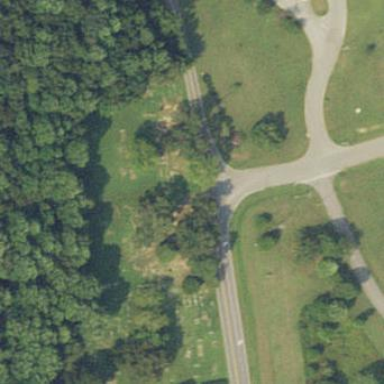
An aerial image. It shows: Cemetery.